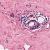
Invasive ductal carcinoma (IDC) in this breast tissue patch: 0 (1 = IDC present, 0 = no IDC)